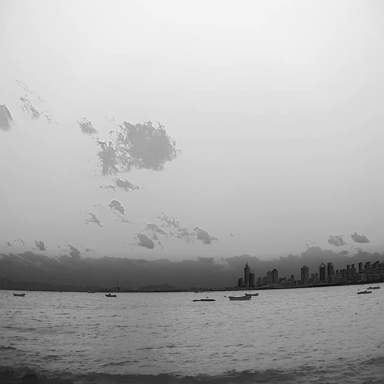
There are six bulk_carriers in the infrared image.